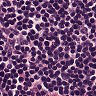
Metastatic tissue present: no